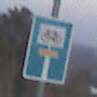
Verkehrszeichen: SackgasseRadverkehrDurchlaessig
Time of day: SunriseSunset
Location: Outdoor (Suburban)
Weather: Clear
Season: NotSpecified
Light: Natural